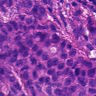
Metastatic tissue present: yes